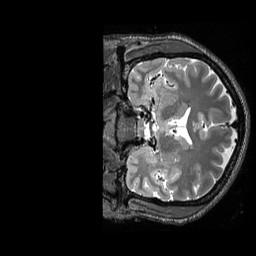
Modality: T2w
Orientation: coronal
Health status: healthy
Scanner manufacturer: siemens
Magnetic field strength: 3 T
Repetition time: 3.2 s
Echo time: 0.565 s